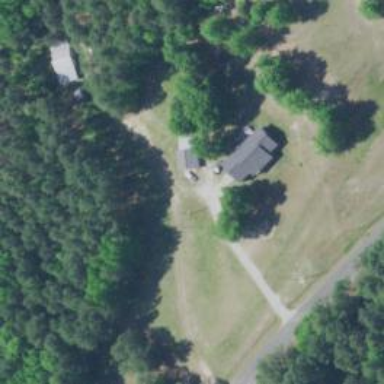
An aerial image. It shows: Driveway.